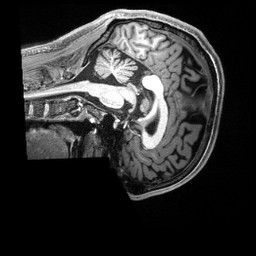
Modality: T1w
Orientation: sagittal
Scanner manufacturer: siemens
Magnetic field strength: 3 T
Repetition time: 2.5 s
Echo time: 0.00231 s